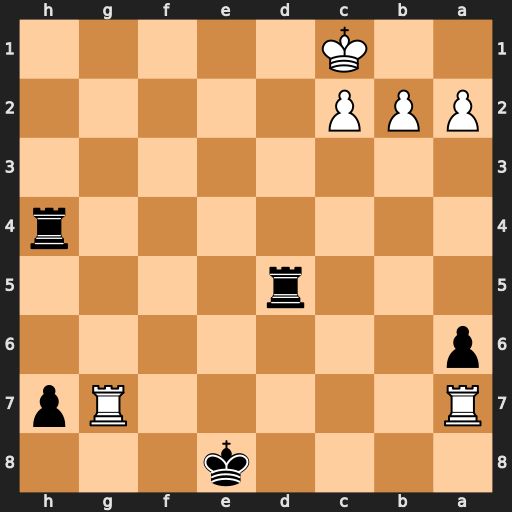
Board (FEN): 4k3/R5Rp/p7/3r4/7r/8/PPP5/2K5
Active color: b
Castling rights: -
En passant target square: -
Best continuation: Rh1+ Rg1 Rxg1#